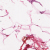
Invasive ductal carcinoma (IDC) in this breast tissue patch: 0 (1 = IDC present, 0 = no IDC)